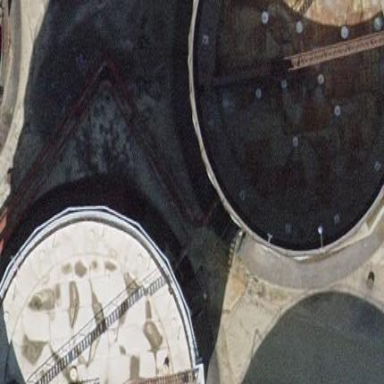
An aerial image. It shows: Industrial building housing storage tank.